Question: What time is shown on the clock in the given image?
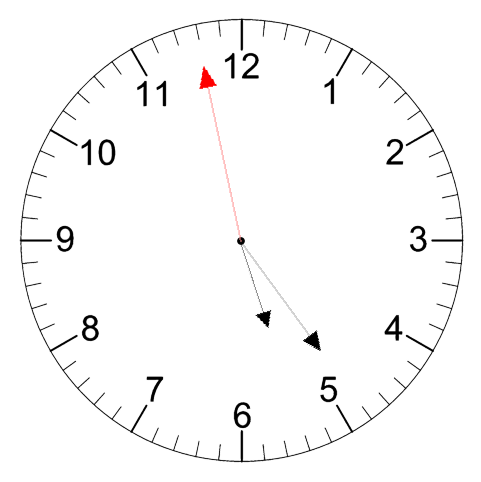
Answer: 05:23:58